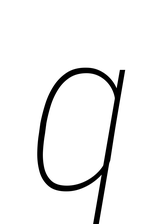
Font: Roboto-Italic_Condensed_Thin_Italic